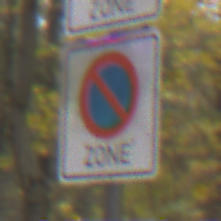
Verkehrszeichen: BeginnEingeschraenktesHalteverbotZone
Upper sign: BeginnZone20
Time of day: MorningAfternoon
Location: Outdoor (Nature)
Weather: Overcast
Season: Autumn
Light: Natural